Field crop: maize
Growth stage: 1
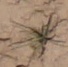
Species: lolium